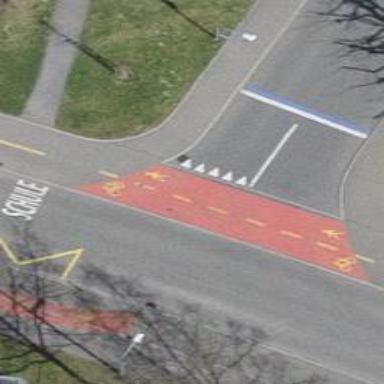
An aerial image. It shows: Uncontrolled crossing with red surface markings.